Interaction volume radius: 10 \u00c5
Interaction volume height: 35 \u00c5
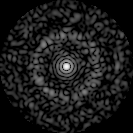
Disorder parameter: 0.8329